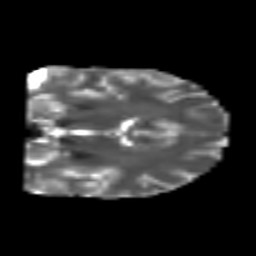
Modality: T2w
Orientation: coronal
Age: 25
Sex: male
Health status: healthy